Field crop: tomato
Growth stage: 2
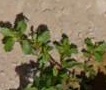
Species: portulaca